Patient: sex M, age 75
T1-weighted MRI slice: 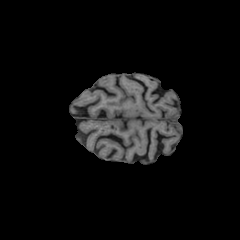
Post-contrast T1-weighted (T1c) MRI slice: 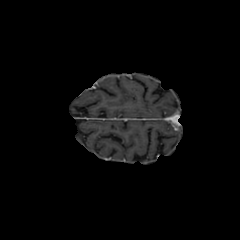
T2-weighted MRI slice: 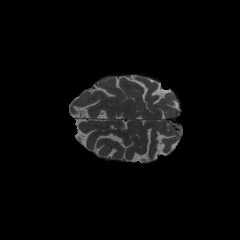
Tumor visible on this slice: no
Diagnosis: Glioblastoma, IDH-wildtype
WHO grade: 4